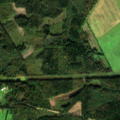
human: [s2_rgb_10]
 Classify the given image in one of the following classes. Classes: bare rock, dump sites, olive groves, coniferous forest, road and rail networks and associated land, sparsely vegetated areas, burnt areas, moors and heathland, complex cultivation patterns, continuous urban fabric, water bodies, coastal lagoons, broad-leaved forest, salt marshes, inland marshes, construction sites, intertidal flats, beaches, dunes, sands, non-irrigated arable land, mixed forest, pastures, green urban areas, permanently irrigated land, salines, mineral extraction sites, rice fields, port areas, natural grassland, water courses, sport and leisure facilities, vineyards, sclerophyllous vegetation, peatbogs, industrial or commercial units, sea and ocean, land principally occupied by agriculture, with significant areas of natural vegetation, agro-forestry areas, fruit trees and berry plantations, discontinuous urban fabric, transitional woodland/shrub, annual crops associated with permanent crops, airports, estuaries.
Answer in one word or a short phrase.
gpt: pastures, complex cultivation patterns, land principally occupied by agriculture, with significant areas of natural vegetation, coniferous forest, mixed forest